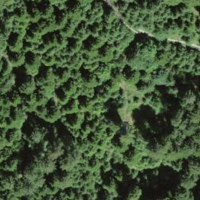
EUNIS habitat code: 43
Species observed at this site:
Petasites albus